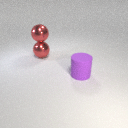
large purple rubber cylinder to the right of large red metal sphere